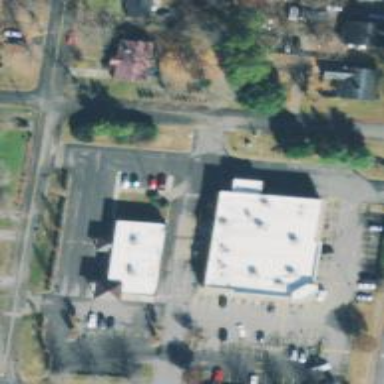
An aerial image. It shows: Pharmacy providing healthcare services.